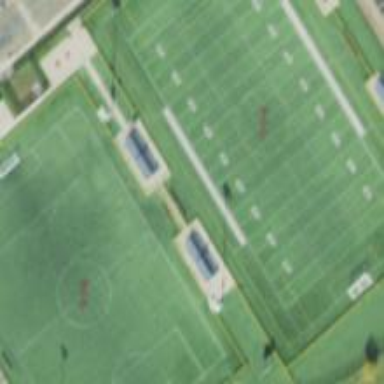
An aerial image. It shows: Shooting sport pitch.